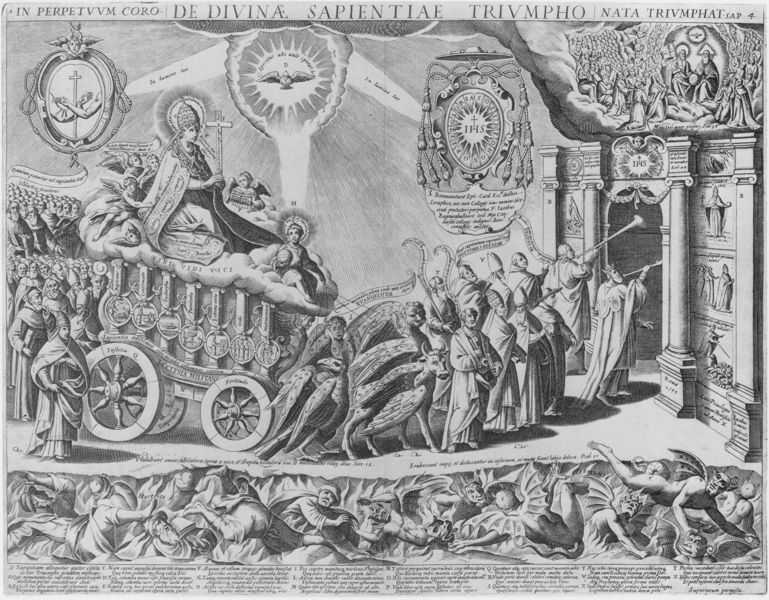
Titel: DE DIVINAE SAPIENTIAE TRIVMPHO
Künstler: Giacomo Lauro
Standort: Wolfenbüttel
Institution: Herzog August Bibliothek
Schlagwörter: adler, flügel, gott, himmel, schatten, weiß, menschen, frau, grau, hut, männer, schwarz, straße, säulen, zeichnung, tiere, weg, wolke, sockel, taube, sonne, krone, räder, engel, schrift, bogen, grafik, graphik, spalten, kutsche, speichen, rad, wagen, bischof, papst, inschrift, tor, paradies, sonnenstrahl, unterschrift, buch, medaillon, kreuz, strahlen, druck, schnitt, schraffur, radierung, stich, seite, schwarzweiß, text, strahl, überschrift, volk, menschenmenge, rom, portal, wappen, triumph, pope, heiligenschein, kreuze, nimbus, hellgrau, jesus, hölle, teufel, segen, bischöfe, heiliger, mönche, posaunen, prozession, tiara, fanfaren, heilige, trompeten, hörner, fanfare, kirchlich, heilig, maria, kupferstich, madonna, gloriole, ochsen, stier, stiere, allegorien, schraffierung, sakral, symbole, unterwelt, unterirdisch, medaillons, grafi, dreifaltigkeit, apostel, heiliger geist, einzug, triumpfzug, evangelisten, christuskind, fabeltiere, ihs, spruchbänder, triumpfwagen, kreaturen, druckseite, ims, posaunene